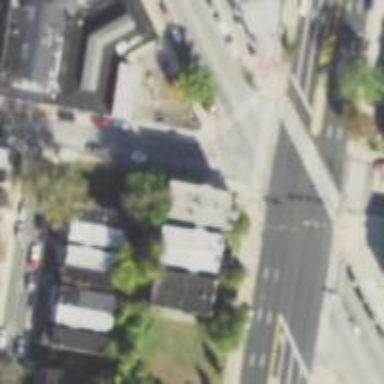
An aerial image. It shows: Marked crossing on footway.